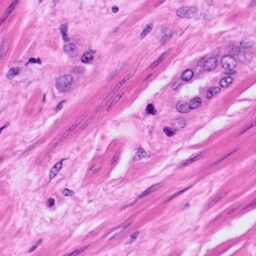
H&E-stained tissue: Prostate